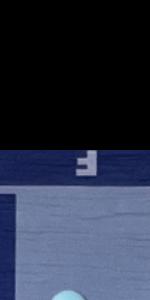
Label: Empty